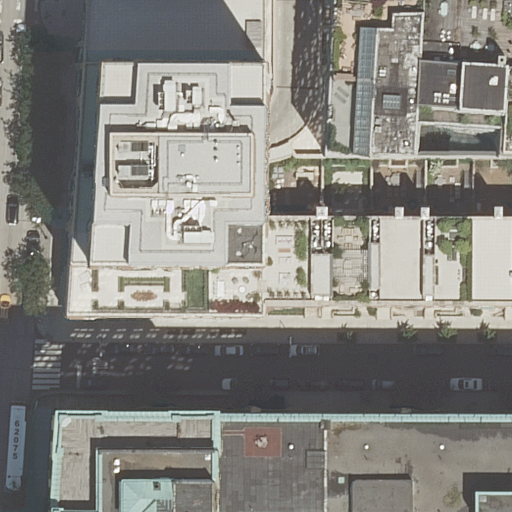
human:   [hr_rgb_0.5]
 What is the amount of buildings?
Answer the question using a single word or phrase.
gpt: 3

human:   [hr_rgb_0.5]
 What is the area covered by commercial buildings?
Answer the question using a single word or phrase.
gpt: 0m2

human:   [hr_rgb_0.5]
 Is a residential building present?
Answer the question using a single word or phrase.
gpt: yes

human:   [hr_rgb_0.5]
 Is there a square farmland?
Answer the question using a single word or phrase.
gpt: no

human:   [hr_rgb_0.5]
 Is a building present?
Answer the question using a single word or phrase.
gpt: yes

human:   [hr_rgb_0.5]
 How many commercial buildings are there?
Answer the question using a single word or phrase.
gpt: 0

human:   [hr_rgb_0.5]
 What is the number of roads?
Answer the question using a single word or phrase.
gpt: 6

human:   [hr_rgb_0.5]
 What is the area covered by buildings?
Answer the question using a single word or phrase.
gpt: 2579m2

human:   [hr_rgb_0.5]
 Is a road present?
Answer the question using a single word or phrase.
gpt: yes

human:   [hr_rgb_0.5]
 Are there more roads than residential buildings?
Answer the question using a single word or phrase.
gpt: yes

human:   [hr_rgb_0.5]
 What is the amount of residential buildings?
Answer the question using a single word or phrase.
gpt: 3

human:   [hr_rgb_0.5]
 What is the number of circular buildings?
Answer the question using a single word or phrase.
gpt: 0

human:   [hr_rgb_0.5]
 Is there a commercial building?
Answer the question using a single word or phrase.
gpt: no

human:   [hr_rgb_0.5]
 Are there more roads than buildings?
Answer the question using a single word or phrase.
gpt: yes

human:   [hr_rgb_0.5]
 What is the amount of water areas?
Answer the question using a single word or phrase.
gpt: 0

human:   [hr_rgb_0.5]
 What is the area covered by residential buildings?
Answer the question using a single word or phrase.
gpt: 2579m2

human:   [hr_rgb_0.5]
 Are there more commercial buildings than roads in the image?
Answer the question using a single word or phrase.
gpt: no

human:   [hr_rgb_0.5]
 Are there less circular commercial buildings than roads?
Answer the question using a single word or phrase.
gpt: yes

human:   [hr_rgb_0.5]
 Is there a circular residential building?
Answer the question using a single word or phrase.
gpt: no

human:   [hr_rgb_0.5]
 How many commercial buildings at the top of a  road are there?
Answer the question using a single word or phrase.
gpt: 0

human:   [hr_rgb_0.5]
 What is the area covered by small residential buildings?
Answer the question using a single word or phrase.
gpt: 0m2

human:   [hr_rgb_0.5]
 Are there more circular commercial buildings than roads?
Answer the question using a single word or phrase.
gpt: no

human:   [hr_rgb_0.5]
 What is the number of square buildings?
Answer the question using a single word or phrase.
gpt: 0

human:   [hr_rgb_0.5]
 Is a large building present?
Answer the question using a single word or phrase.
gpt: yes

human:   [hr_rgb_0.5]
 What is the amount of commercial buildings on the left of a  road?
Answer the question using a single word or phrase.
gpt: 0

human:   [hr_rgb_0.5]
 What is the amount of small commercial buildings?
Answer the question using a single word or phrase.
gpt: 0

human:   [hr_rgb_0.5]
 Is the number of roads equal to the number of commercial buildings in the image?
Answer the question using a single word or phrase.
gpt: no

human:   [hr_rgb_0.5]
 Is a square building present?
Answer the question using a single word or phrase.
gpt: no

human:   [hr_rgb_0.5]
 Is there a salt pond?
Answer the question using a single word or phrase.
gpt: no

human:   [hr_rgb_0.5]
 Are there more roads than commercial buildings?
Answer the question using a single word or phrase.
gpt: yes

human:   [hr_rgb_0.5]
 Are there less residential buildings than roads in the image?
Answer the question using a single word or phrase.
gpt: yes

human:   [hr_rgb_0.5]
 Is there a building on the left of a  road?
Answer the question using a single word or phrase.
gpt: no

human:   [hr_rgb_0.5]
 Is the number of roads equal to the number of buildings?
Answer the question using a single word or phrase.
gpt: no

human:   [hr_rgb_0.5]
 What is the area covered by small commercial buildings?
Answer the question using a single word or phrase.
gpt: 0m2

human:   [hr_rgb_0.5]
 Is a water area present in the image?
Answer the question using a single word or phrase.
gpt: no

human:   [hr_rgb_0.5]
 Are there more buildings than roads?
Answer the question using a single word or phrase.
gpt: no

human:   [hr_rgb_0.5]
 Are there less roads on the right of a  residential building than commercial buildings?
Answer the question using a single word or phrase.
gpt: no

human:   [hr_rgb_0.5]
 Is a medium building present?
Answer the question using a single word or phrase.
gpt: yes

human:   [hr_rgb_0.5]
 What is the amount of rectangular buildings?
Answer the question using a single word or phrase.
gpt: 3

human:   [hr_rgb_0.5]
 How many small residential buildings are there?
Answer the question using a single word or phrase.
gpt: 0

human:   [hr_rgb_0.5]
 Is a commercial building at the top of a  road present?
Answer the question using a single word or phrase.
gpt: no

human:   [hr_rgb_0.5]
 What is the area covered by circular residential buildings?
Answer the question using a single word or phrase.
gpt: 0m2

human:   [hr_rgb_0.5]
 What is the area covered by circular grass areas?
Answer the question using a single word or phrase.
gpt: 0m2

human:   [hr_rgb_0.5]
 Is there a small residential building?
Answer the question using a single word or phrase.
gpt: no

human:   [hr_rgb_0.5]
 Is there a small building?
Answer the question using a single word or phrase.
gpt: no

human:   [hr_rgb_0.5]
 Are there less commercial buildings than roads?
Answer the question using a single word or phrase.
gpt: yes

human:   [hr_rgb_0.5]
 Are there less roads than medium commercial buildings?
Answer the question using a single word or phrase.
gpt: no

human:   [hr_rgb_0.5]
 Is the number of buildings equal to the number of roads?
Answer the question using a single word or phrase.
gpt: no

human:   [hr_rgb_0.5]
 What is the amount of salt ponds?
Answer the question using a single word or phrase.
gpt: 0

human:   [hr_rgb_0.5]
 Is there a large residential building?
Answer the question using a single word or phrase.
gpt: yes

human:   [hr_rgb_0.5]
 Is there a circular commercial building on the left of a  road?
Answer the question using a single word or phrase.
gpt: no

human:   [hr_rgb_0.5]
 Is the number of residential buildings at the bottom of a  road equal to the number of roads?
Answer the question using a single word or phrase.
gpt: no

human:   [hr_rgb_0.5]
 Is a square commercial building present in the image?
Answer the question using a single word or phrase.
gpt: no

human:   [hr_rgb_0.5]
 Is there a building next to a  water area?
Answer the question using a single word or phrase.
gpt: no

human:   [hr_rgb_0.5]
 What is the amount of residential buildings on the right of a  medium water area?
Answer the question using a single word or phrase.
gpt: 0

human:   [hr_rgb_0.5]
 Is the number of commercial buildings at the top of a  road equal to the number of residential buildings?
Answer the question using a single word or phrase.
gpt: no

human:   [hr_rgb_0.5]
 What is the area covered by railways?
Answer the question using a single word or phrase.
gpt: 0m2

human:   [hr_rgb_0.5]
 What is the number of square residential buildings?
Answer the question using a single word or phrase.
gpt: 0

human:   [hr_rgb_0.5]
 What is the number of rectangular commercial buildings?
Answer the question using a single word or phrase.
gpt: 0

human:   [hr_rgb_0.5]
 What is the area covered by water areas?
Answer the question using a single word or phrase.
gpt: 0m2

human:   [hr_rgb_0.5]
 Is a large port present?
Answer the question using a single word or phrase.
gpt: no

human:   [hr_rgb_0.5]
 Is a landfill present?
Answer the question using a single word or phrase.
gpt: no

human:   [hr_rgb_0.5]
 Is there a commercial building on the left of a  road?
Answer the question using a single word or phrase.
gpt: no

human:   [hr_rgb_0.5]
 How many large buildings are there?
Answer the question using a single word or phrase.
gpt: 2